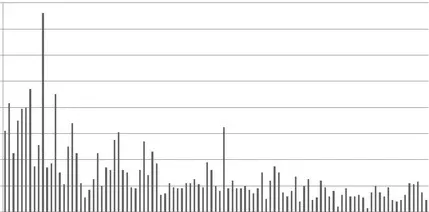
Count.
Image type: chart (chart)